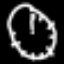
Label: clock